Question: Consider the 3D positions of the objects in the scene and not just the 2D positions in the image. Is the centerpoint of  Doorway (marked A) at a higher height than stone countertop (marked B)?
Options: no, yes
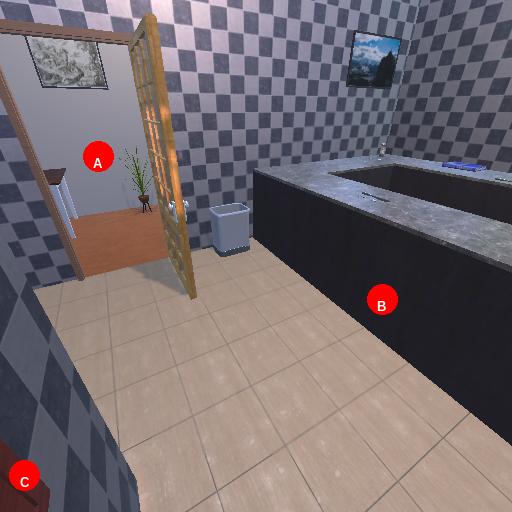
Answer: no